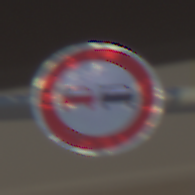
Verkehrszeichen: Ueberholverbot
Umgebung: Outdoor, Urban
Tageszeit: MorningAfternoon
Wetter: Clear
Licht: Natural
Jahreszeit: NotSpecified
Kontrast: HighContrast